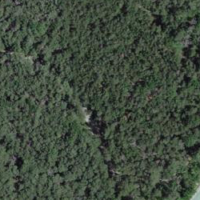
EUNIS habitat code: 44
Species observed at this site:
Juniperus communis
Cephalanthera rubra